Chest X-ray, PA view. Patient: 64 years old, sex M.
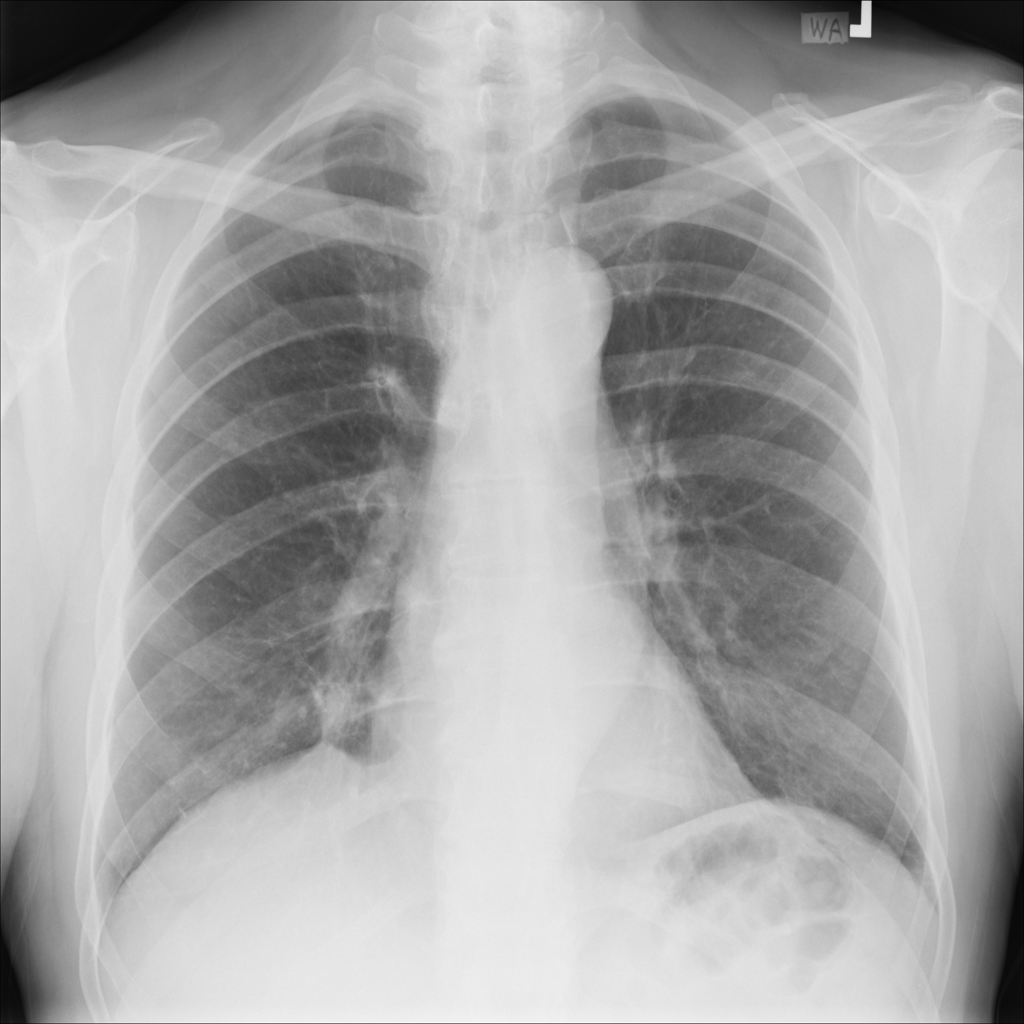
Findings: No Finding